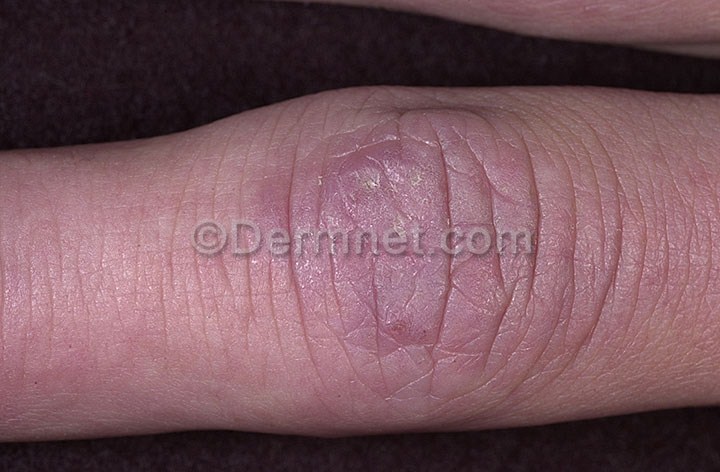
Disease: Lupus and other Connective Tissue diseases